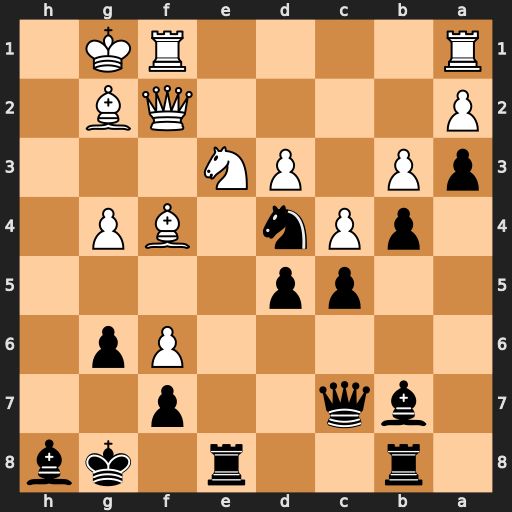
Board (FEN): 1r2r1kb/1bq2p2/5Pp1/2pp4/1pPn1BP1/pP1PN3/P4QB1/R4RK1
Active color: b
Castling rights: -
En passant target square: -
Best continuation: Qxf4 Qxf4 Ne2+ Kh2 Nxf4